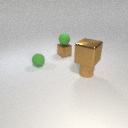
small green rubber sphere behind large brown metal cube